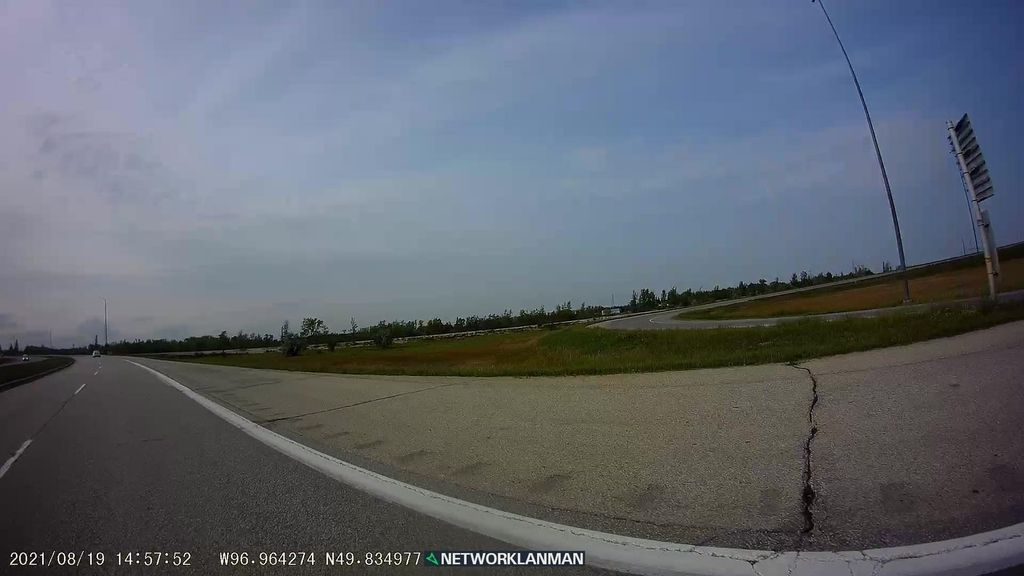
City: winnipeg